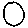
Label: circle